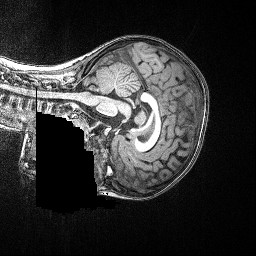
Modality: T1w
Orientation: sagittal
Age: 66
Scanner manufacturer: siemens
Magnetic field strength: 3 T
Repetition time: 2.5 s
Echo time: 0.00347 s